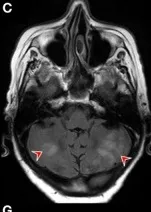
Neuroimaging. Brain CT in the postoperative course after the patient developed nausea, vomiting, and generalized weakness. Fluid-attenuated inversion recovery (FLAIR) magnetic resonance imaging (MRI) showing multiple bilateral hyperintensities in gray cerebellar matter [(C), red arrows.
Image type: radiology (mri)